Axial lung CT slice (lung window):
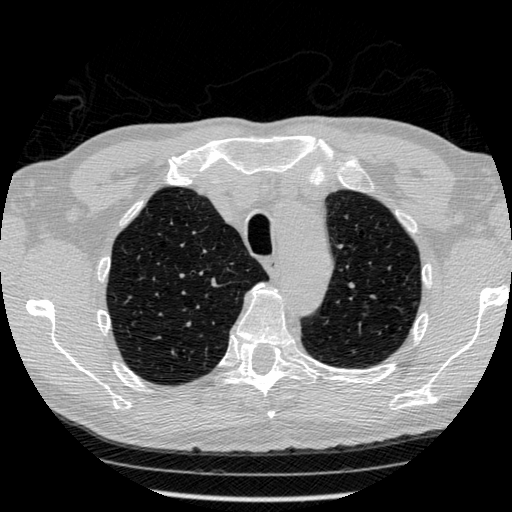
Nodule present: no